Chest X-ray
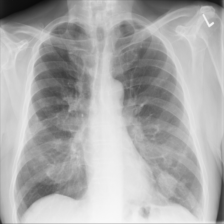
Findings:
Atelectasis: negative
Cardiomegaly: negative
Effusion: negative
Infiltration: negative
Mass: positive
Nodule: positive
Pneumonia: negative
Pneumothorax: negative
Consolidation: negative
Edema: negative
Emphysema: negative
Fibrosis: negative
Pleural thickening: negative
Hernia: negative